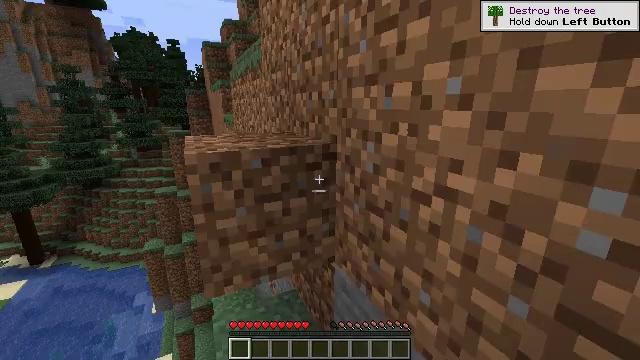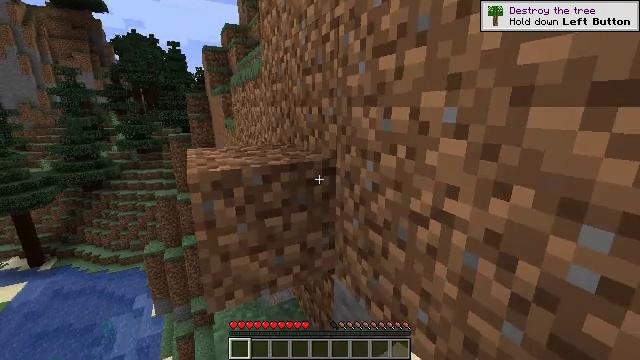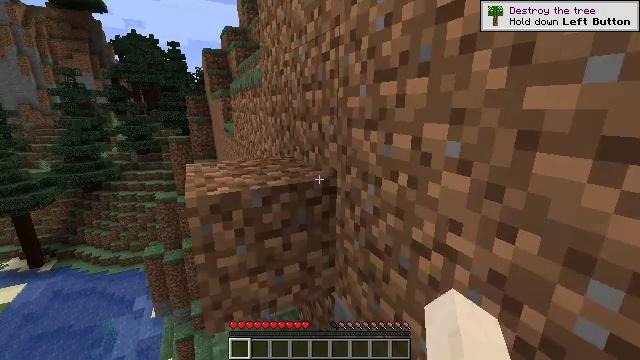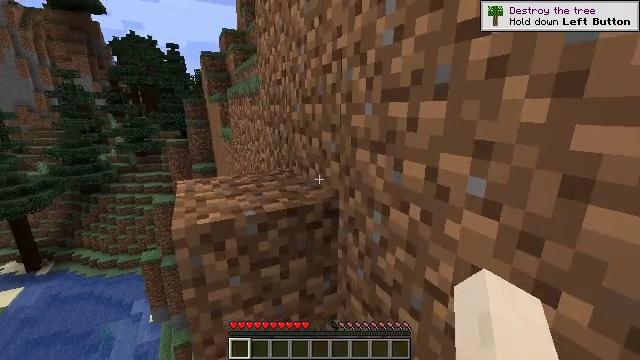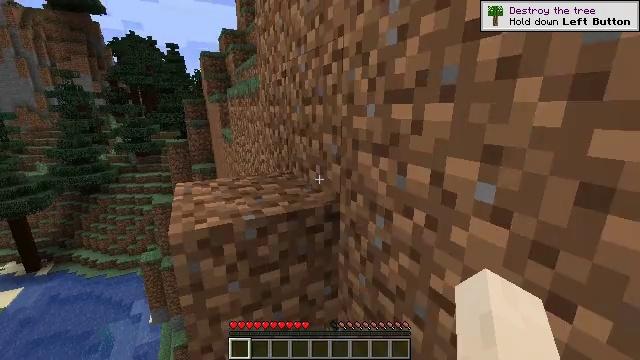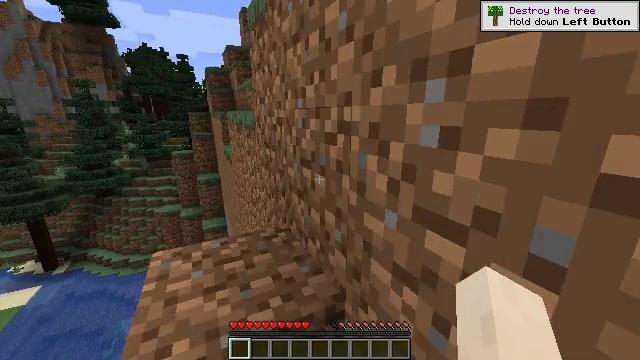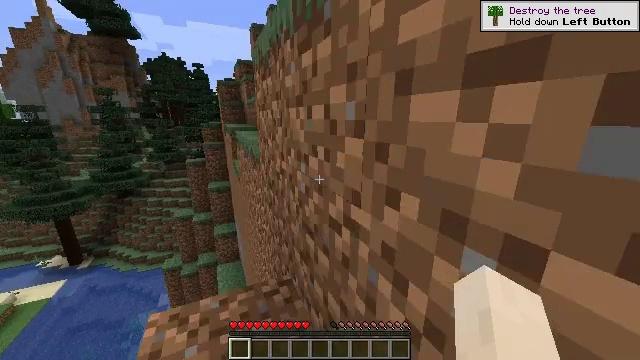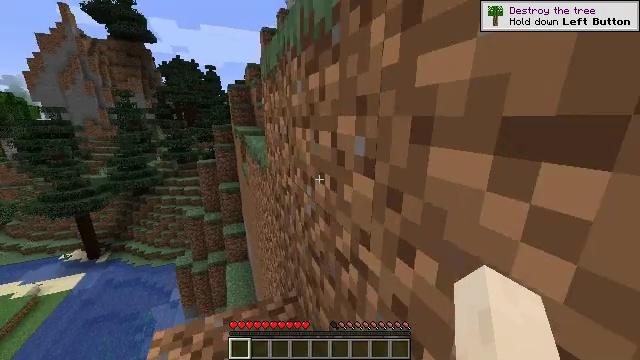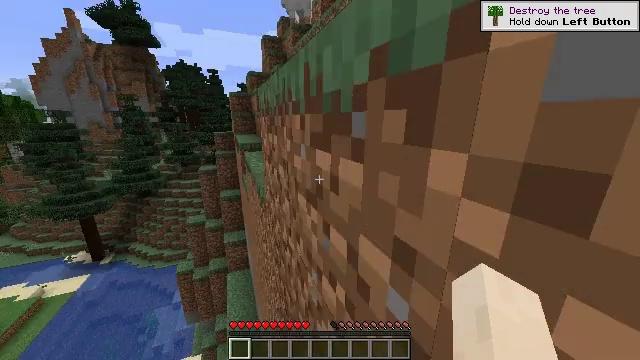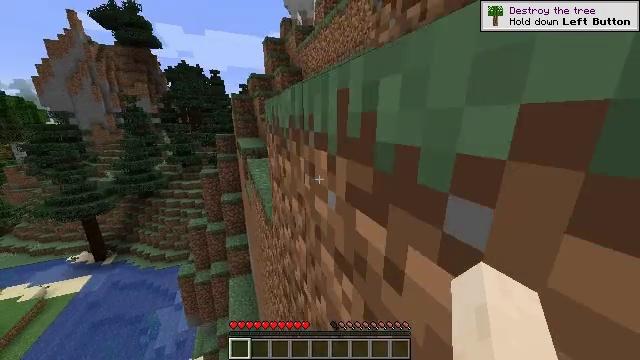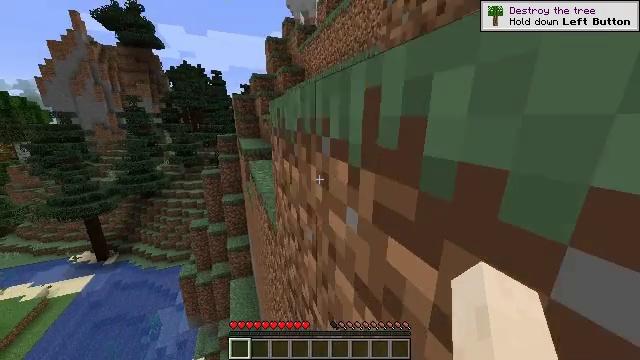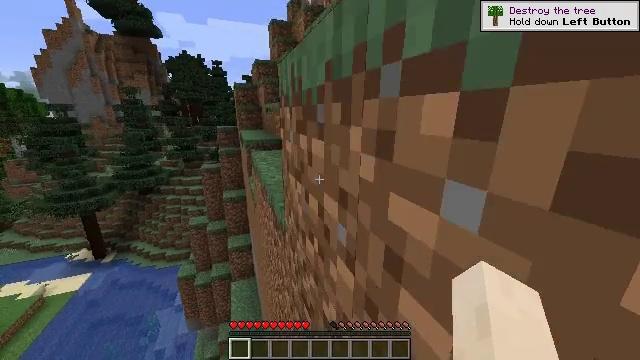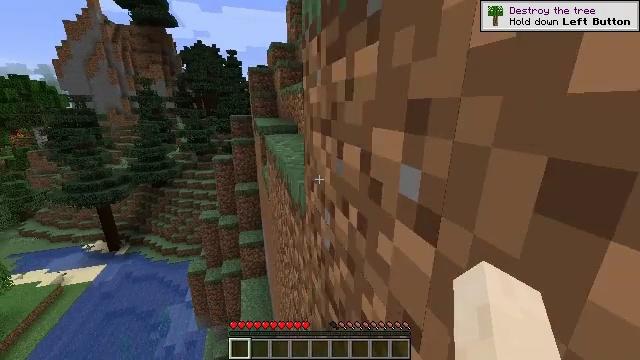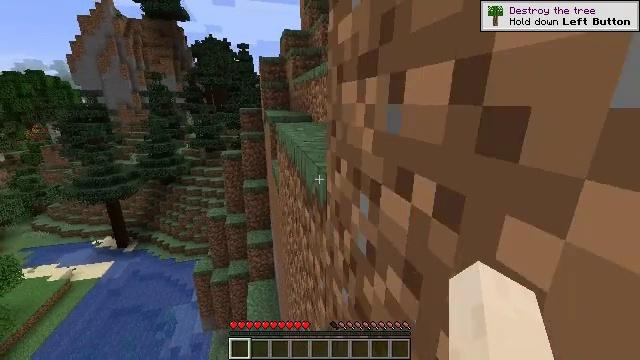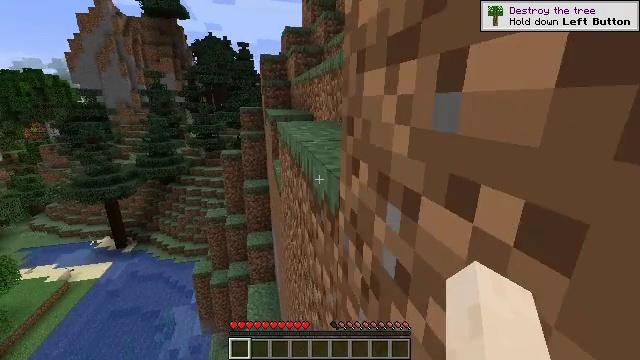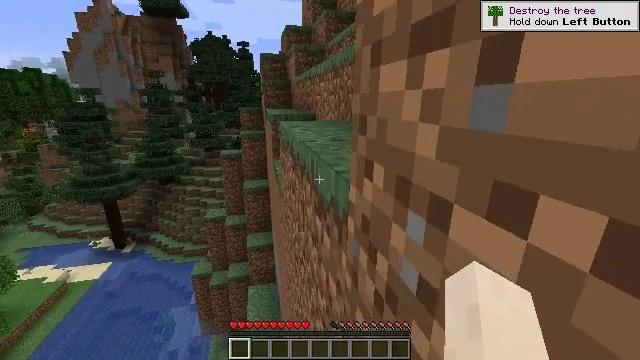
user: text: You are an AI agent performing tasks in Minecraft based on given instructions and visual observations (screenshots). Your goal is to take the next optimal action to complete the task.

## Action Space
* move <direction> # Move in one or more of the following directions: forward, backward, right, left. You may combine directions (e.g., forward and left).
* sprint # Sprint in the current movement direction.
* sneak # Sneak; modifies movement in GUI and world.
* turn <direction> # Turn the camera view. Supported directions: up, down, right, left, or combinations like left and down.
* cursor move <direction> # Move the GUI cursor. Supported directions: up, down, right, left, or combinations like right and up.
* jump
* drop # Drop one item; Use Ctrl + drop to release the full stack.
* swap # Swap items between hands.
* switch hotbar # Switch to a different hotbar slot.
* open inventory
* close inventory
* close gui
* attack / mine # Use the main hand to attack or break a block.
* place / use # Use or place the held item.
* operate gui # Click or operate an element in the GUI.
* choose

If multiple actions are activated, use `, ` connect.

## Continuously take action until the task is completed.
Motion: motion action
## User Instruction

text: Kill mobs.
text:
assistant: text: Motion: no_op
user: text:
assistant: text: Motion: move forward
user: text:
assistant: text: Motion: move forward
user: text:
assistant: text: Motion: move forward, sprint
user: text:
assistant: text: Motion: move forward, sprint, jump
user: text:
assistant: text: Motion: move forward, sprint, turn left, jump
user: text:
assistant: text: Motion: move forward, sprint, turn left, jump
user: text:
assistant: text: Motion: move forward, sprint, jump
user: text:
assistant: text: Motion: move forward, jump
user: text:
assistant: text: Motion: move forward, sneak
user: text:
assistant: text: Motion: sneak, turn left
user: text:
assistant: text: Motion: sneak, turn left
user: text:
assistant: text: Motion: move left, sneak, turn left
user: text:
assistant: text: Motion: move left, sneak
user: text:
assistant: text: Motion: move left, sneak
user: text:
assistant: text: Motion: move back and move left, sneak
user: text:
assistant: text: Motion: move back and move left, sneak
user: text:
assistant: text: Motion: move back and move left, sneak
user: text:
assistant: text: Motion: move back and move left, sneak
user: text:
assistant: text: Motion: move back and move left, sneak
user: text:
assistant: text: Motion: move back, sneak
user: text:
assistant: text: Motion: move back, sneak
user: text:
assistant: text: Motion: move back, sneak
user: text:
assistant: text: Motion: move back, sneak
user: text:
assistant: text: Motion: sneak
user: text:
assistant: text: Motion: sneak
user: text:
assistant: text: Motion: sneak
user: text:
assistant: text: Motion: sneak, turn right
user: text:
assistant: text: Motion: sneak
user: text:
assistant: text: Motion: sneak